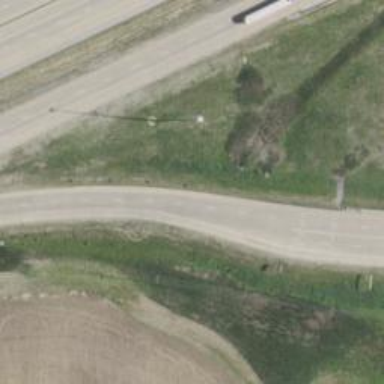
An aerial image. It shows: Motorway offramp.